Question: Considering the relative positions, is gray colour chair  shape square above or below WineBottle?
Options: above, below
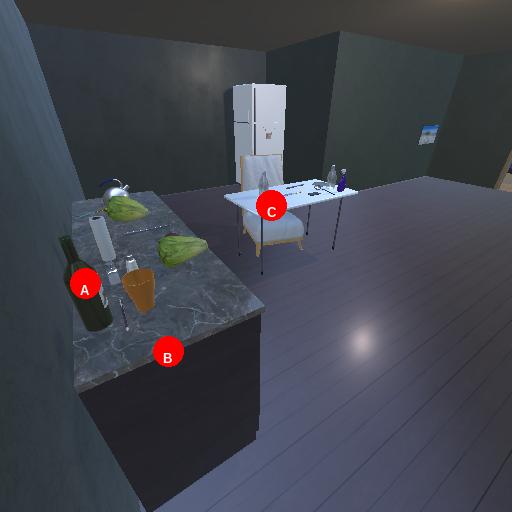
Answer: above